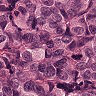
Metastatic tissue present: yes